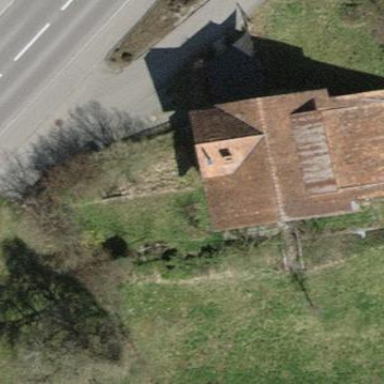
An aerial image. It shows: Detached building.